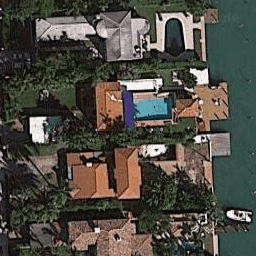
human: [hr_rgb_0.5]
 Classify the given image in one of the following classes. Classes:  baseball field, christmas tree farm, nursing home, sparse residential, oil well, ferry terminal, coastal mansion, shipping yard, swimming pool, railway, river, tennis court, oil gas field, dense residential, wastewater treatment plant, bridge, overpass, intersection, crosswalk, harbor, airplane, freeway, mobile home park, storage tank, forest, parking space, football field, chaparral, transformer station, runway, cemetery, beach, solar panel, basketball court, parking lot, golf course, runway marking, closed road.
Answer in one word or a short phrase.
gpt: coastal mansion